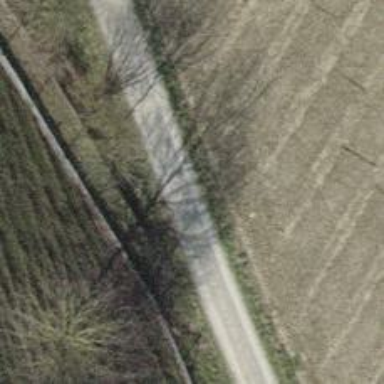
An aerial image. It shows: Compacted track road with grade3 tracktype.